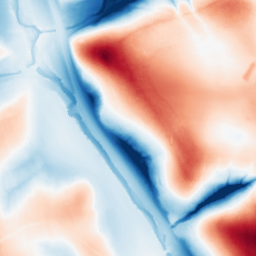
Category: trend_removal
Decomposition family: local_polynomial
Decomposition parameters: window_size: 101
degree: 1
Upsampling method: cubic_catmull_rom
Upsampling parameters: scale: 4
Upsampling scale: 4